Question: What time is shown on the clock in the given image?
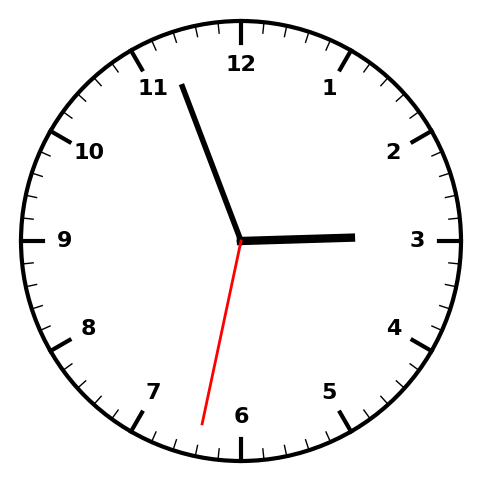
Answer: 02:56:32